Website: walmart
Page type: billing-address
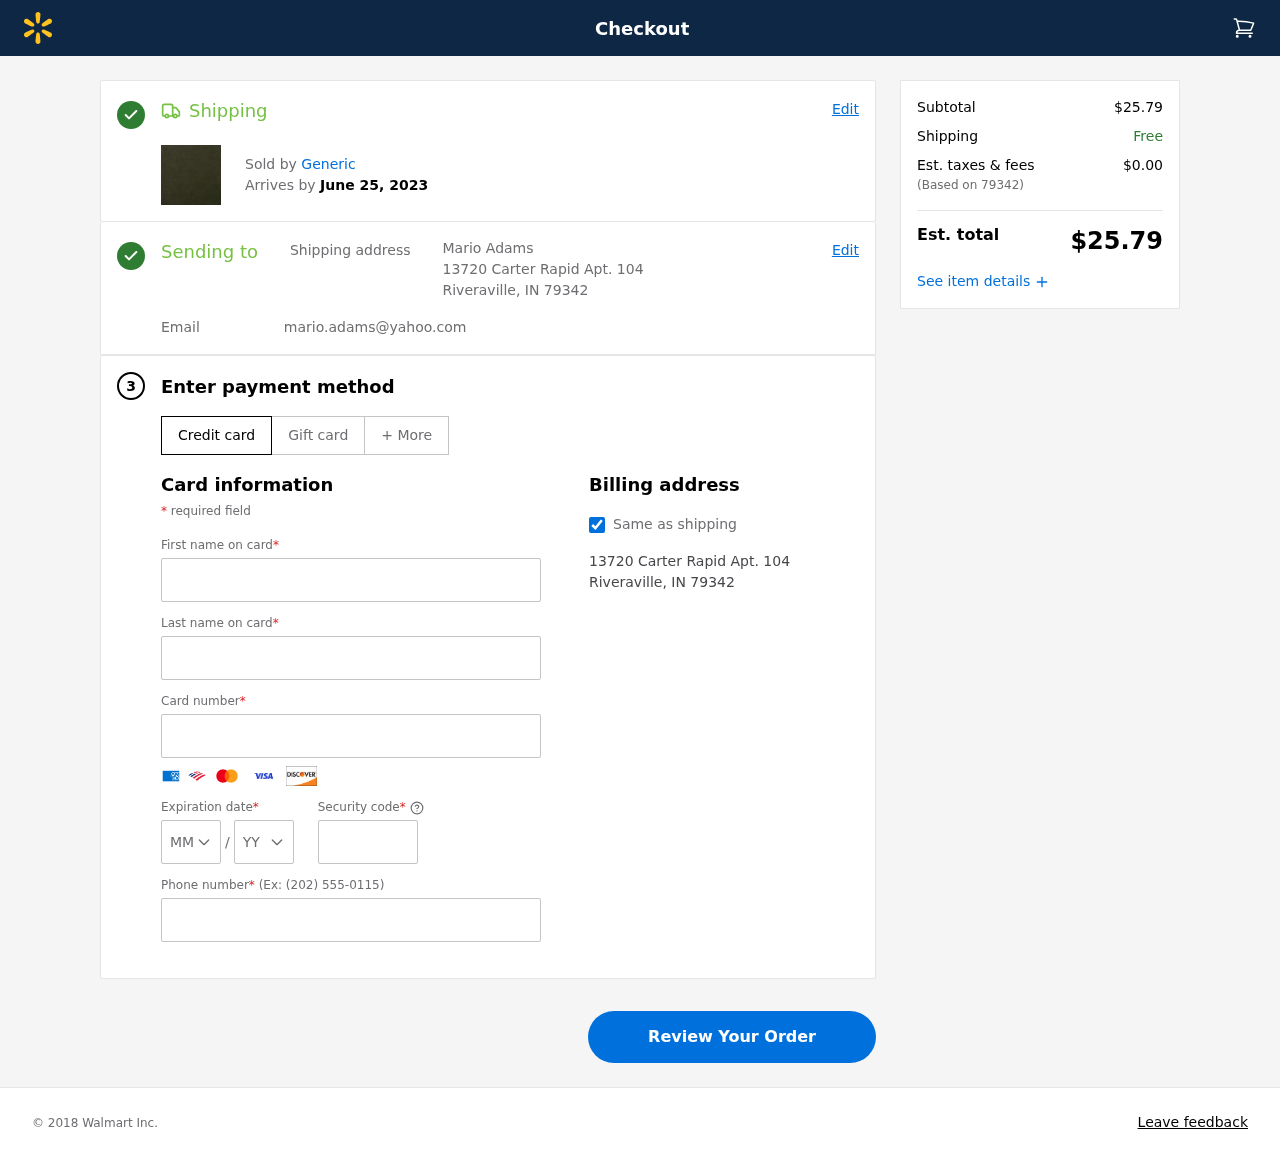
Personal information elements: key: PII_CARD_CVV
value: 828
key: PII_CARD_EXPIRY_MONTH
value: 03
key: PII_CARD_EXPIRY_YEAR
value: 29
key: PII_CARD_NUMBER
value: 5314 6461 0429 9532
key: PII_CITY_STATE_ZIP
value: Riveraville, IN 79342
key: PII_EMAIL
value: mario.adams@yahoo.com
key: PII_FIRSTNAME
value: Mario
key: PII_FULLNAME
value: Mario Adams
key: PII_LASTNAME
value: Adams
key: PII_PHONE
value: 8354586691
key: PII_POSTCODE
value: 79342
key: PII_STREET
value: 13720 Carter Rapid Apt. 104
Product elements: key: PRODUCT1_BRAND
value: Generic
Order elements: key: ORDER_DELIVERY_DATE
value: June 25, 2023
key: ORDER_SUBTOTAL
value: $25.79
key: ORDER_TAX
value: $0.00
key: ORDER_TOTAL
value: $25.79